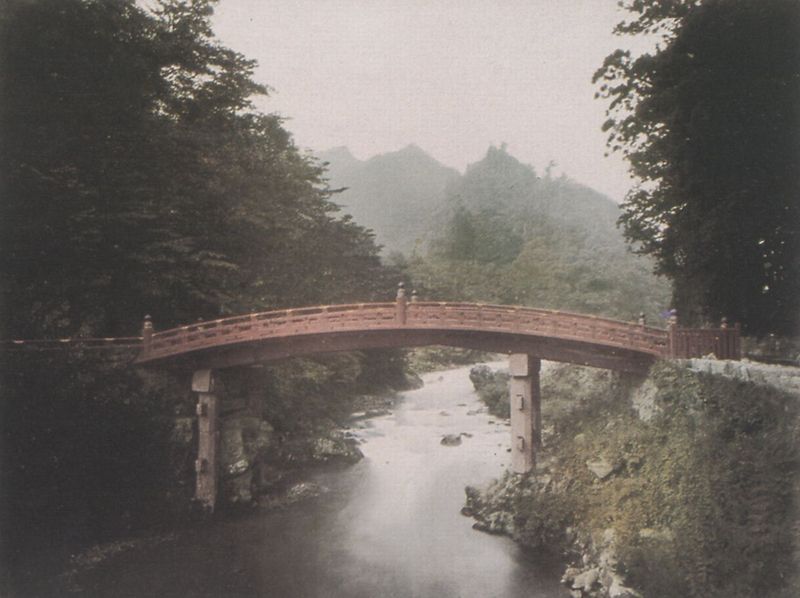
Titel: Die Rote Brücke von Nikko
Künstler: Japanischer Photograph
Standort: England
Institution: Sammlung Kodak Museum, Harrow
Schlagwörter: baum, berg, felsen, wasser, bäume, fluss, grün, landschaft, geschwungen, hintergrund, holz, pfeiler, rot, blass, sockel, steine, bach, hügel, natur, brücke, büsche, gewässer, gitter, wald, japan, berge, gebirge, mauer, dunst, nebel, latten, geländer, tor, foto, fotografie, panorama, eisen, steinbrücke, beton, kugeln, china, stäbe, urwald, fachwerk, eisenkonstruktion, holzbrücke, zen